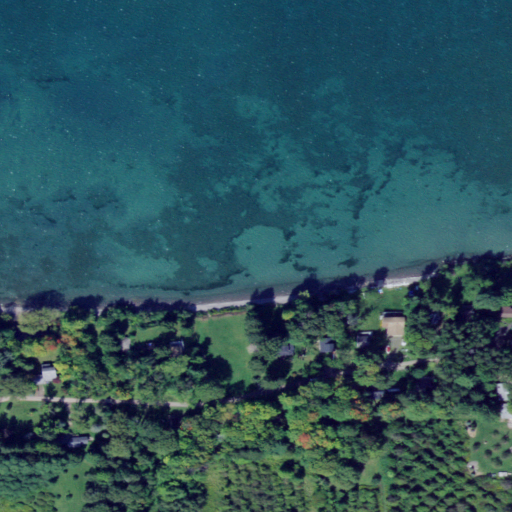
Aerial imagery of cliff(s) in New York named Sprong Bluff containing open water, mixed forest, open development, woody wetlands, deciduous forest, low intensity development, pasture, evergreen forest, and herbaceous wetlands